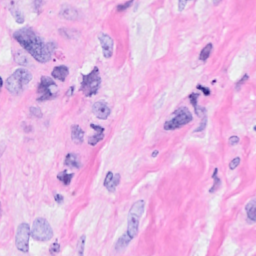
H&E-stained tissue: Breast